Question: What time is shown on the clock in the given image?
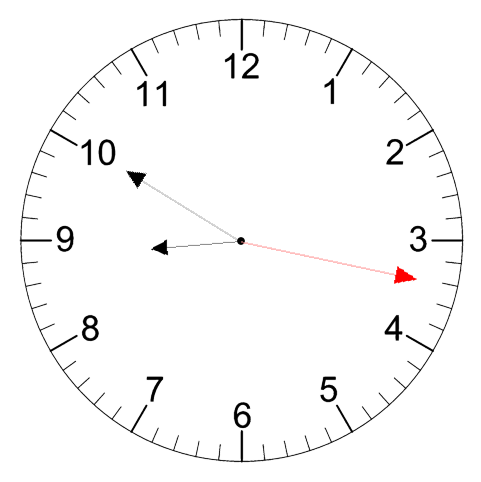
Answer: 08:50:17